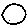
Label: moon